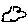
Label: cloud